Question: I have about 3 old Windows Mobile 5 projects that connect to our SQL Server database using the 'System.Data.SqlClient' namespace.
Recently, I had to upgrade my instance of SQL for my local machine to include Integration Services. It took several tries to install it, with all of them failing. Finally, I simply removed all of the SQL programs from this PC, and installed <URL>
Now, it seems that my copy of Visual Studio 2008 Professional has lost the 'System.Data.SqlClient' package.
Currently, I have the following SDKs installed:
- <URL>
Still, is not found in my list of references, so I can't just add it.
## What do I still need to do?

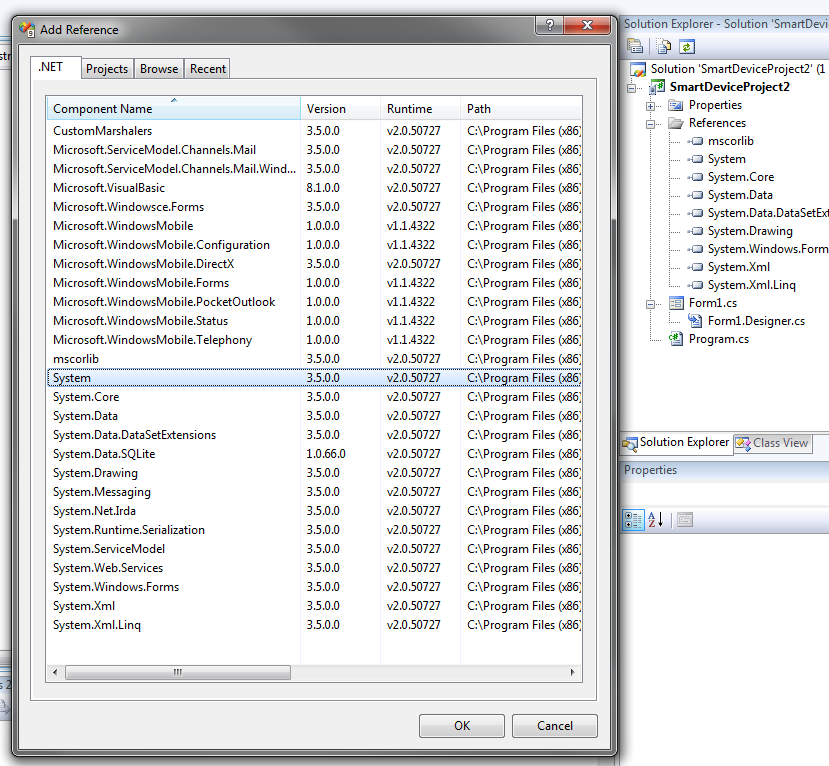
Answer: It's non-intuitive, but you need the SQL Compact bits. Note the location of the binary below: